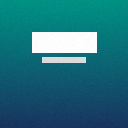
Screen state: on